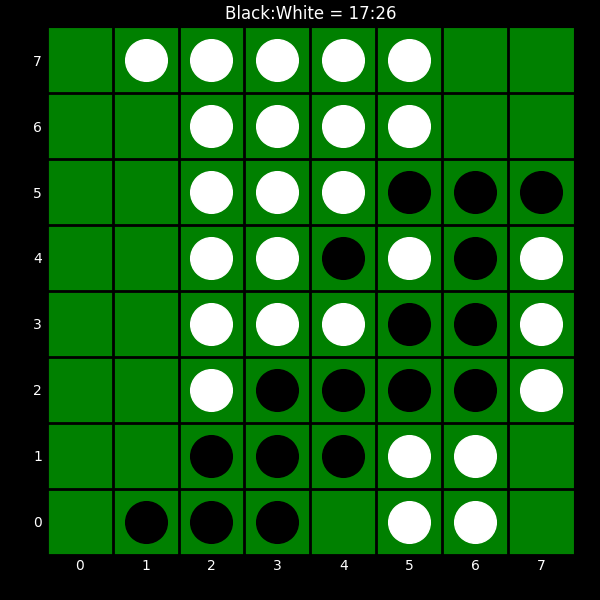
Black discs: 17
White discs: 26